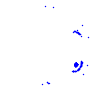
Particle: electron